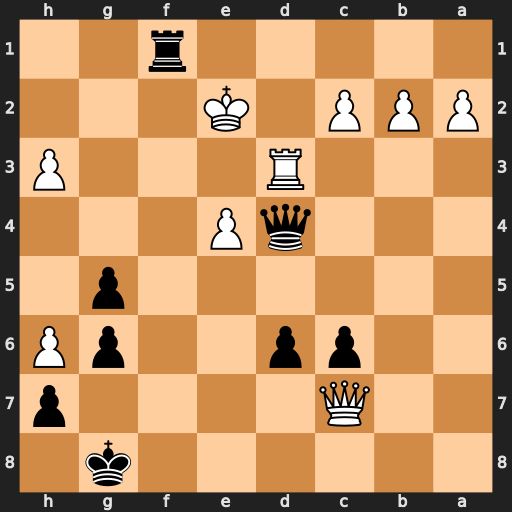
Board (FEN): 6k1/2Q4p/2pp2pP/6p1/3qP3/3R3P/PPP1K3/5r2
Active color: b
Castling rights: -
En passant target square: -
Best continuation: Qf2#